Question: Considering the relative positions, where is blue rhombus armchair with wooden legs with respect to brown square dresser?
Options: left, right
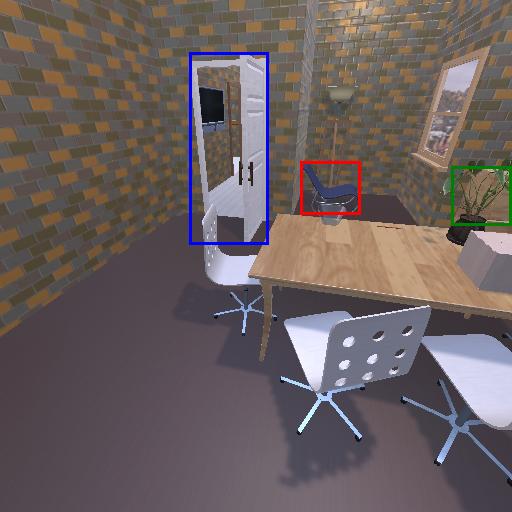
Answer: left